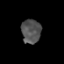
Tissue: prostate
Cell type: T cells
Senescence score: 0.3584
Nuclear area (px): 456
Mean DAPI intensity: 83.417